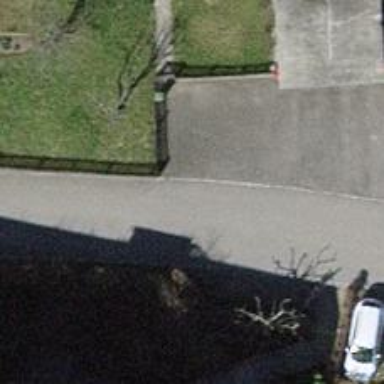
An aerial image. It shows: Smoothly paved residential road.